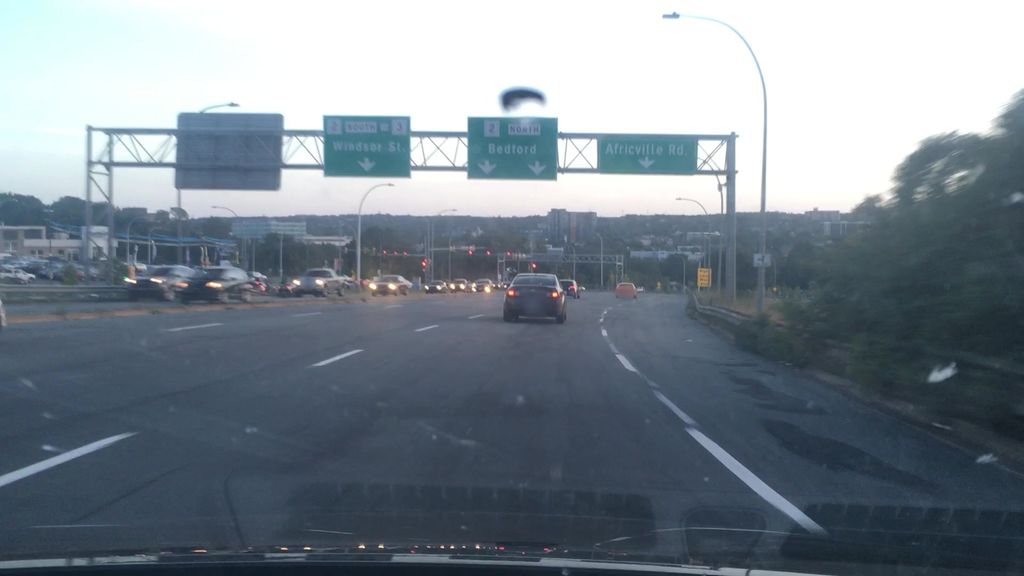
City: halifax